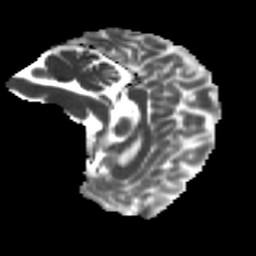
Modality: MD
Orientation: sagittal
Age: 37
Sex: male
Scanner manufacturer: ge
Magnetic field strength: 3 T
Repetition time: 7.8 s
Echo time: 0.0607 s